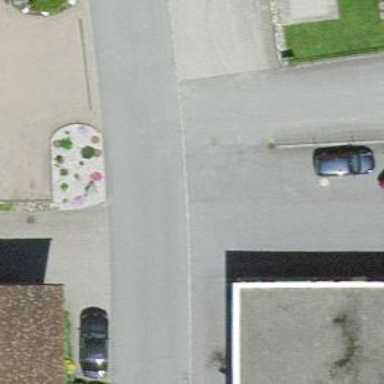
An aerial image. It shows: Asphalt road in residential area.